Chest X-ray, AP view. Patient: 32 years old, sex F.
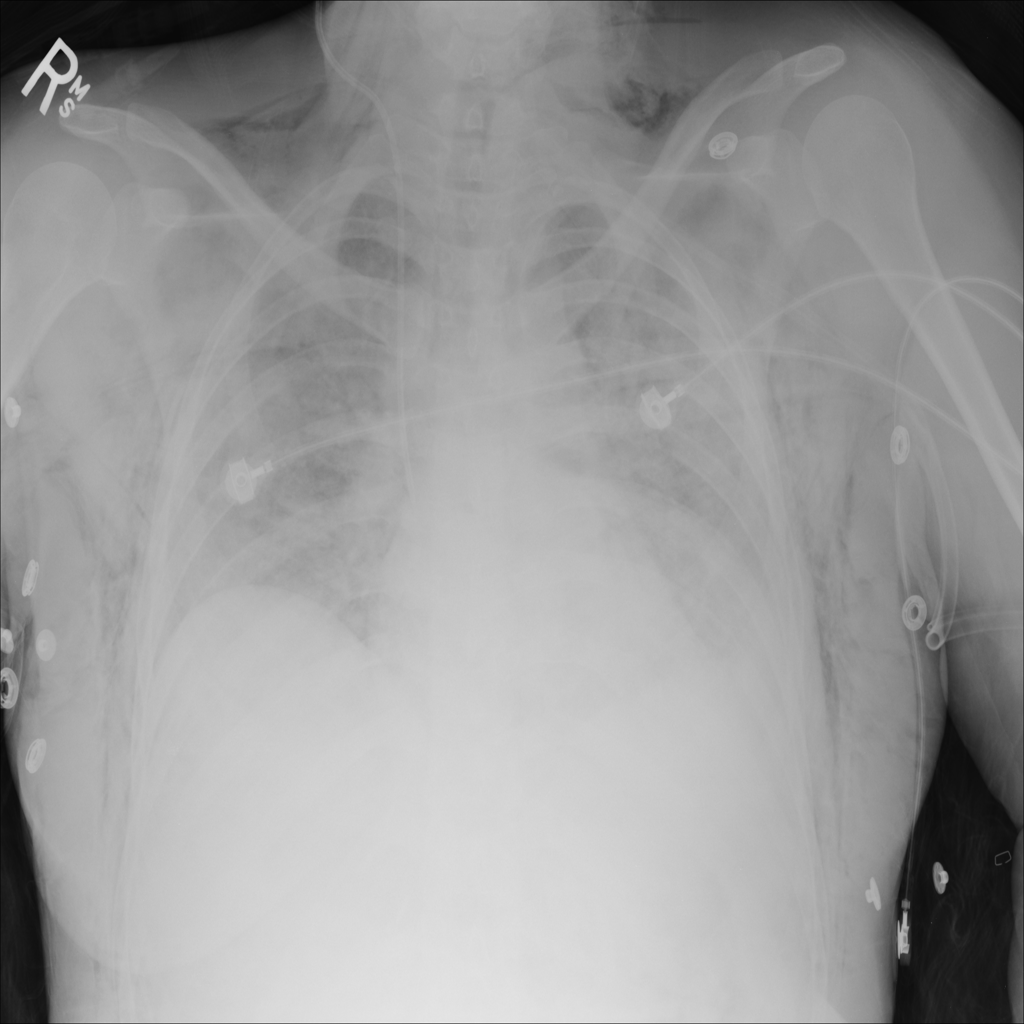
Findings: Emphysema, Infiltration